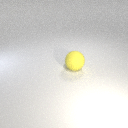
large yellow rubber sphere